Field crop: tomato
Growth stage: 1
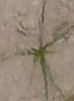
Species: cyperus